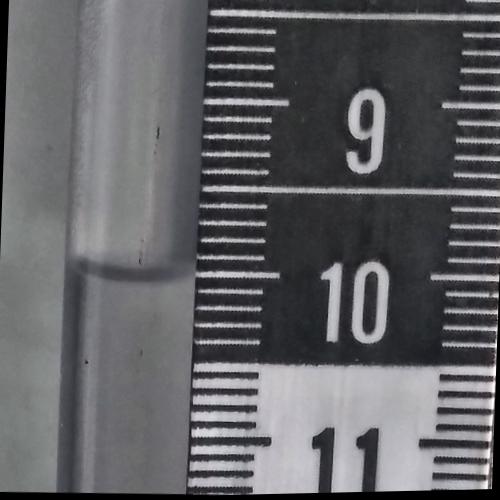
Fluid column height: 10.0 cm